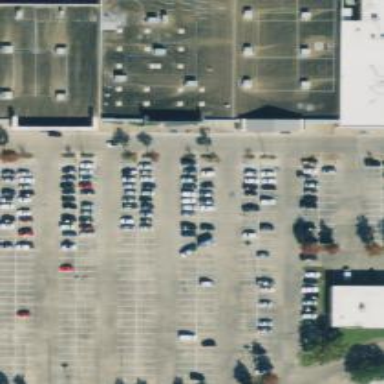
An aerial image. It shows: Parking space is available.